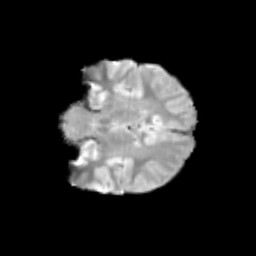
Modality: T2w
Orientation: coronal
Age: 10
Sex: female
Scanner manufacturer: siemens
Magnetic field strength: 3 T
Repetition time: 3.8 s
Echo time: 0.07 s